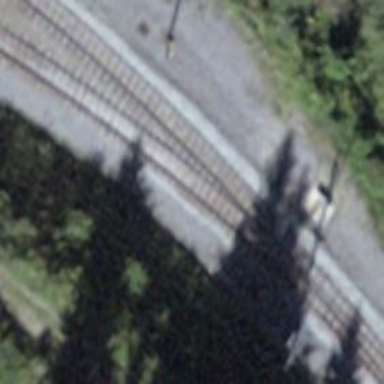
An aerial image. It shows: Narrow gauge railway with electrified contact lines.